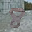
Label: 8